Question: I need to query all columns in a table of all customers, the main factor being the latest version for each customer.
My table:

My Query:
'''
SELECT DISTINCT ON(code)
code,
namefile,
versioncol,
status
FROM table_A
ORDER BY versioncol desc
'''
Error:
> ERROR: SELECT DISTINCT ON expressions must match initial ORDER BY expressions
LINE 1: SELECT DISTINCT ON(code)
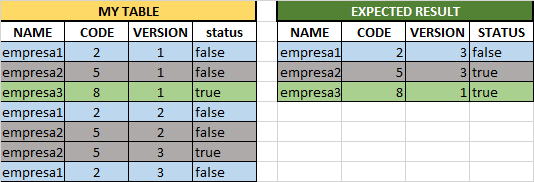
Answer: Postgres' error message is trying to tell you what to do:
> 'DISTINCT ON' expressions must match initial 'ORDER BY' expressions
Actually that's quite clear: to make your code a valid 'DISTINCT ON' query, you just need to add 'code' (that's the 'DISTINCT ON') as a first sorting criteria to the query (ie as 'ORDER BY').
'''
SELECT DISTINCT ON(code) a.*
FROM table_A a
ORDER BY code, versioncol DESC
'''